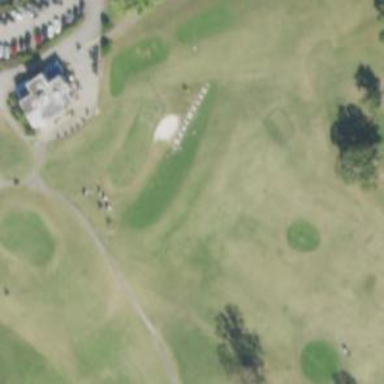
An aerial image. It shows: Golf tee.